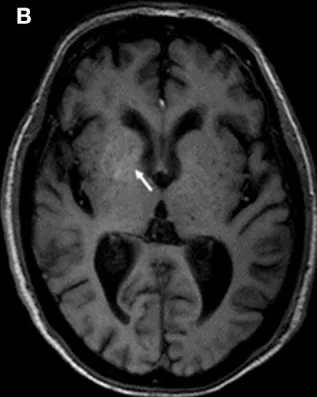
Discrete hyperintensity is also observed in the same region in the T1 protocol (B).
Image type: radiology (mri)